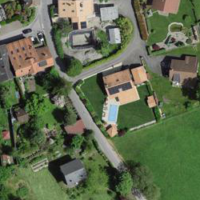
EUNIS habitat code: 55
Species observed at this site:
Corylus avellana